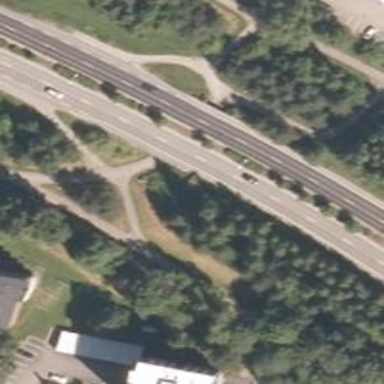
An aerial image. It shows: Asphalt cycleway.